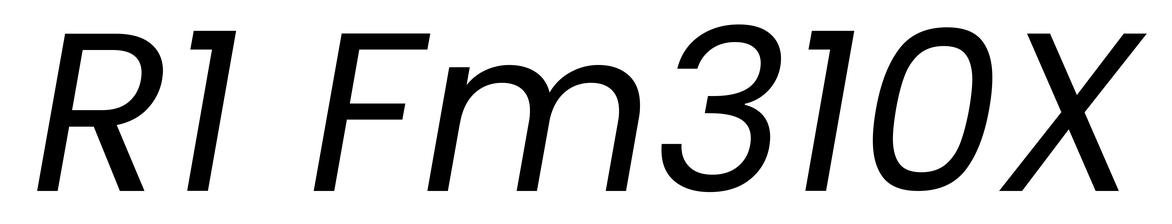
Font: Poppins-Italic